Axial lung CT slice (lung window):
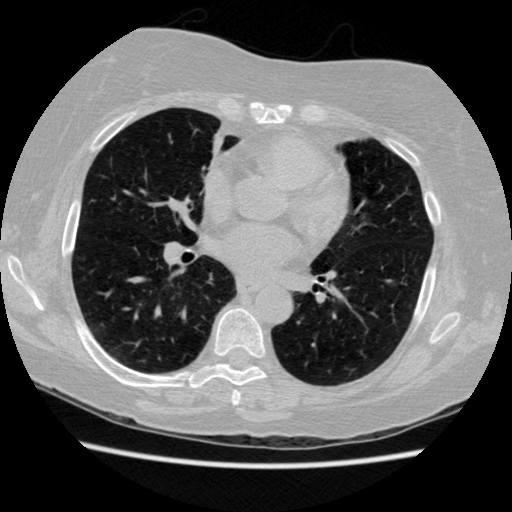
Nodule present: no